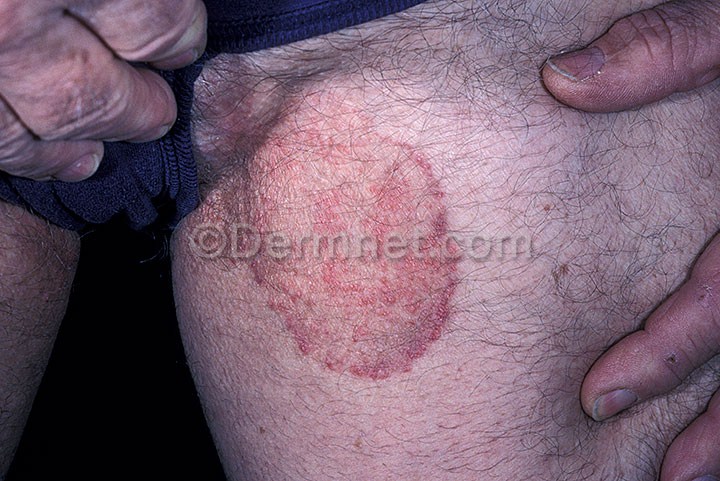
Disease: Tinea Ringworm Candidiasis and other Fungal Infections